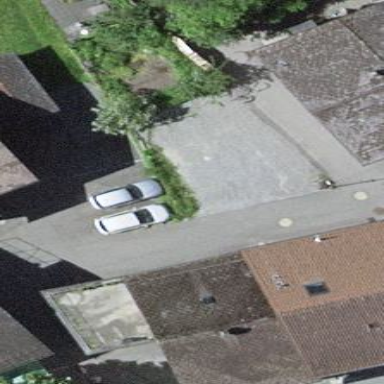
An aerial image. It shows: Parking area with surface.